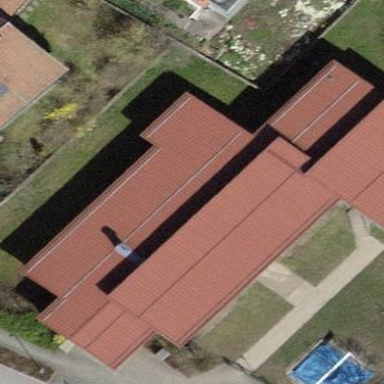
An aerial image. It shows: Kindergarten building.